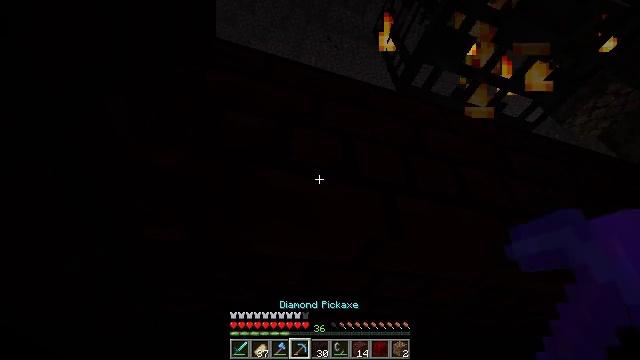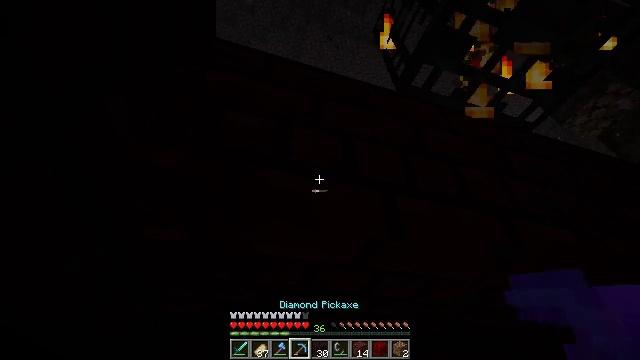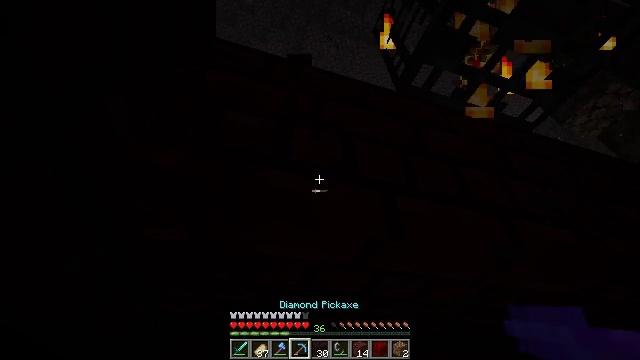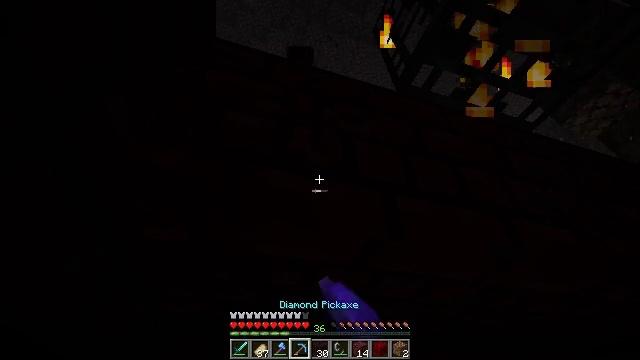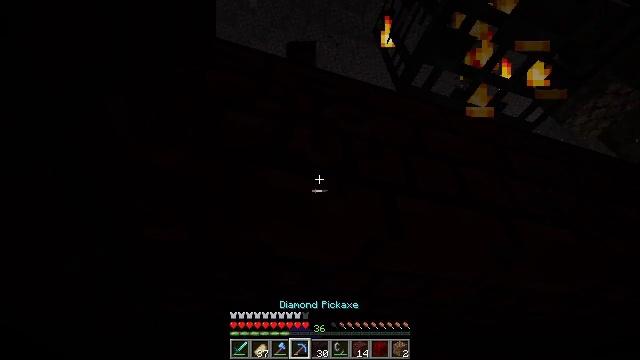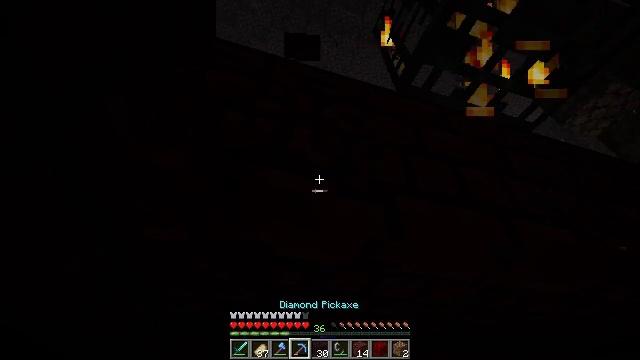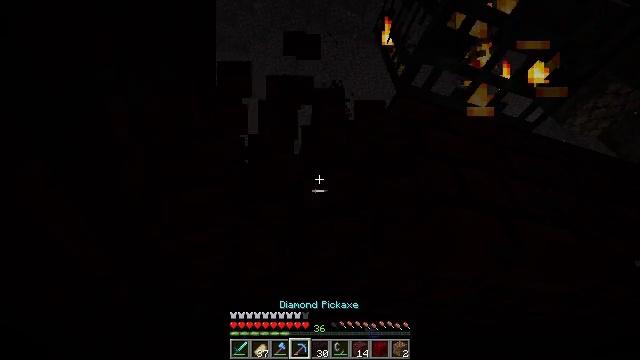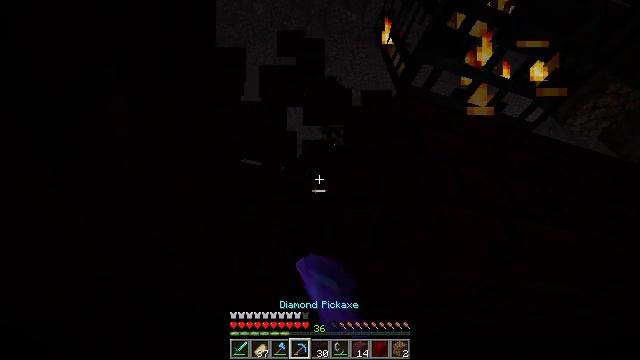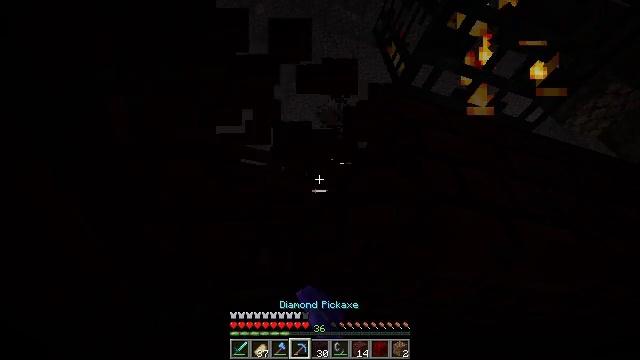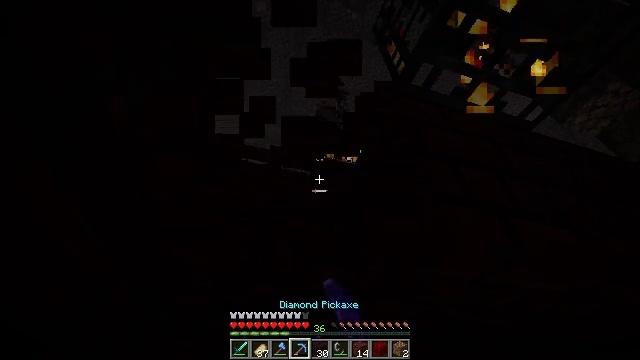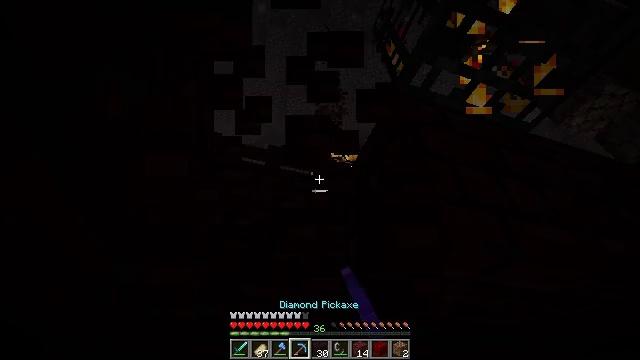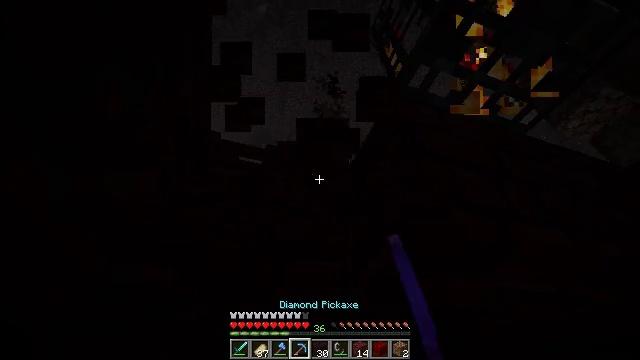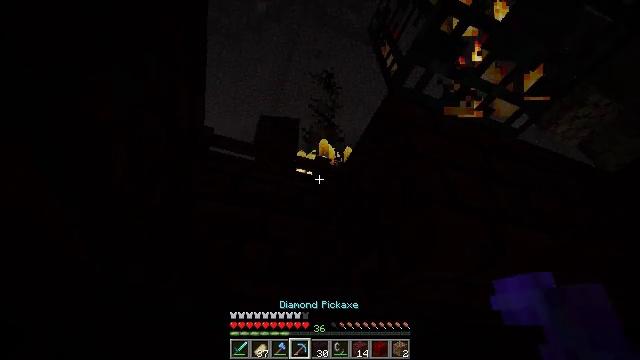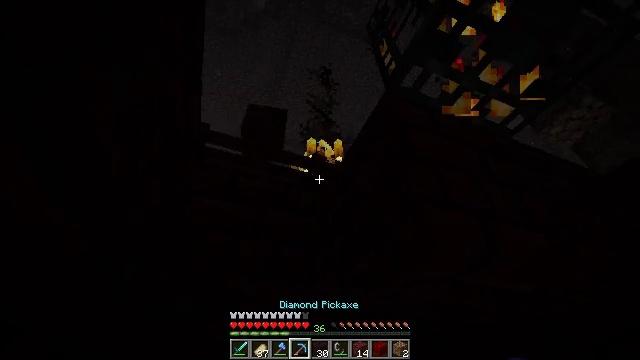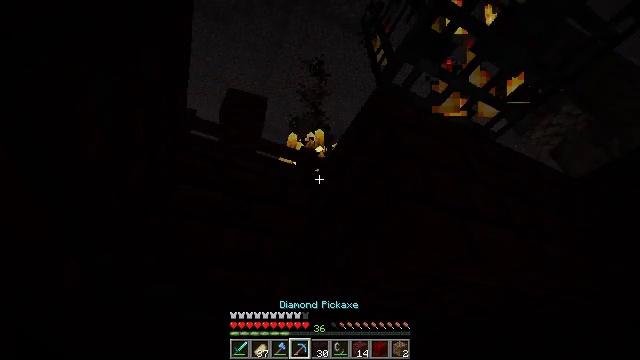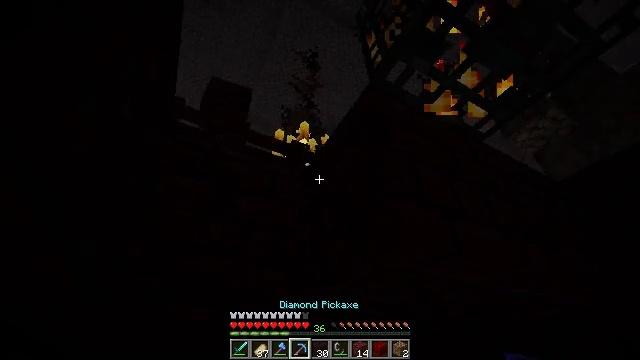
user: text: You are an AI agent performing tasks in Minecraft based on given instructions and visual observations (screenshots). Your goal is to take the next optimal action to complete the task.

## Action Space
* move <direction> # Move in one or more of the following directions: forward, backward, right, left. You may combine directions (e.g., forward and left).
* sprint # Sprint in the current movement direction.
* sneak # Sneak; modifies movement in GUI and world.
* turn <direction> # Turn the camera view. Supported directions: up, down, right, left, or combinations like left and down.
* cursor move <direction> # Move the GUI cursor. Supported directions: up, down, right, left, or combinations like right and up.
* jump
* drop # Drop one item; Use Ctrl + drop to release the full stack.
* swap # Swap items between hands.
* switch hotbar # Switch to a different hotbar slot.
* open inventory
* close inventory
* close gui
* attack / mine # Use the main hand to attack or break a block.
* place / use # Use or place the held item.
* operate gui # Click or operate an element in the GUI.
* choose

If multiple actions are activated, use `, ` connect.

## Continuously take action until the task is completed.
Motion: motion action
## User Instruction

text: Attack the nether bricks to collect them.
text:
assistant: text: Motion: no_op
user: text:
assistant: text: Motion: attack / mine
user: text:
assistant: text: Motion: attack / mine
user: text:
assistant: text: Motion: attack / mine
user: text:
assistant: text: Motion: attack / mine
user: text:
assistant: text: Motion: attack / mine
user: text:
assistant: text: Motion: attack / mine
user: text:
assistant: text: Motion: attack / mine
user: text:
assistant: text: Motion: no_op
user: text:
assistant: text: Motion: no_op
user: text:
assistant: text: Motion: no_op
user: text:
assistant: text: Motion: turn right
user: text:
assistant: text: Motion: turn right
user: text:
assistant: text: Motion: turn right and down
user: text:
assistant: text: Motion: turn right and down
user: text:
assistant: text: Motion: move forward and move left, turn right and down
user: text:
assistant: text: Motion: move forward and move left, turn right and down
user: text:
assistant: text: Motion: move forward and move left, turn right and down
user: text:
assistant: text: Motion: move forward and move left, turn right and down
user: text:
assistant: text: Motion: move forward and move left, turn right
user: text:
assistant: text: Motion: turn right and up
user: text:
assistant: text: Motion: turn right and up
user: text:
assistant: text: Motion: turn right, attack / mine
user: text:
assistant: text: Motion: turn right, attack / mine
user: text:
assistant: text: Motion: turn right, attack / mine
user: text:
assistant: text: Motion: attack / mine
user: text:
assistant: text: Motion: attack / mine
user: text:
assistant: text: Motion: attack / mine
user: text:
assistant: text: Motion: attack / mine
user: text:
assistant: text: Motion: attack / mine